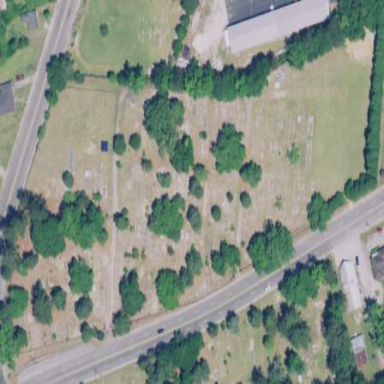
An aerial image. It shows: Cemetery.